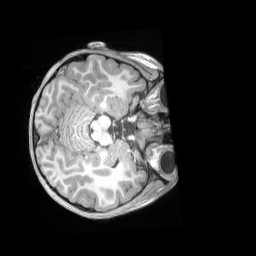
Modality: T1w
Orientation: axial
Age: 8
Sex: male
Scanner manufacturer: siemens
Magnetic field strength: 3 T
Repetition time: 2.53 s
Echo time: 0.00164 s